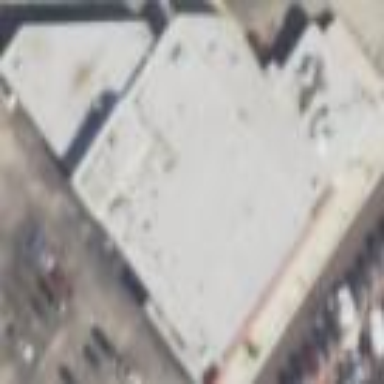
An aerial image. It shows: Retail building housing supermarket.